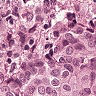
Metastatic tissue present: yes